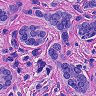
Metastatic tissue present: yes